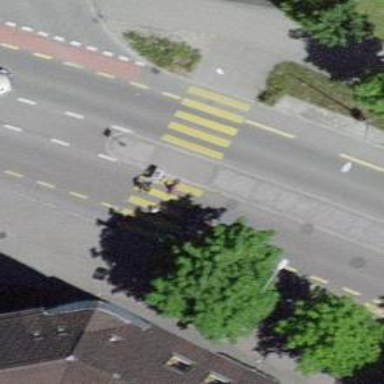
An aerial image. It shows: Uncontrolled zebra crossing with pedestrian island.